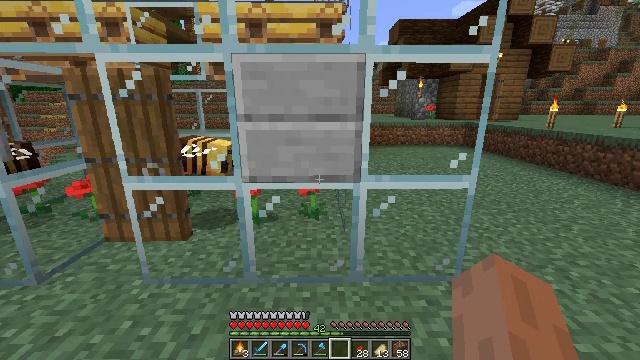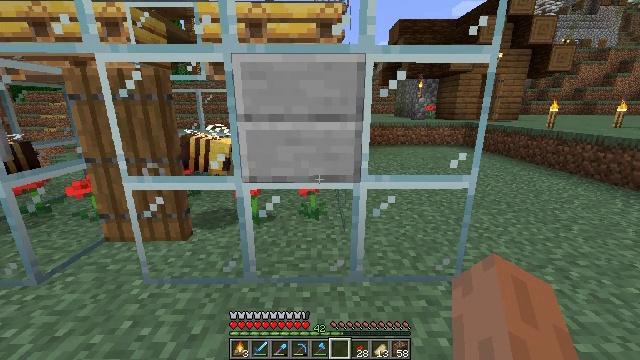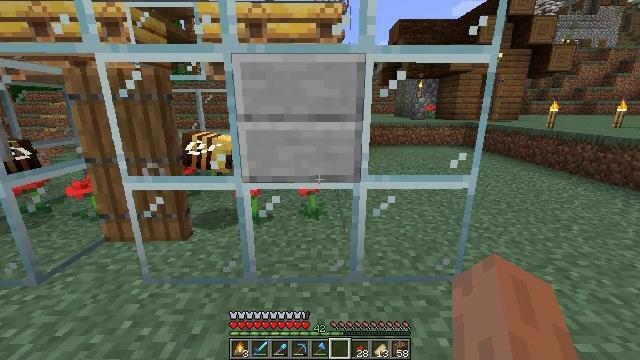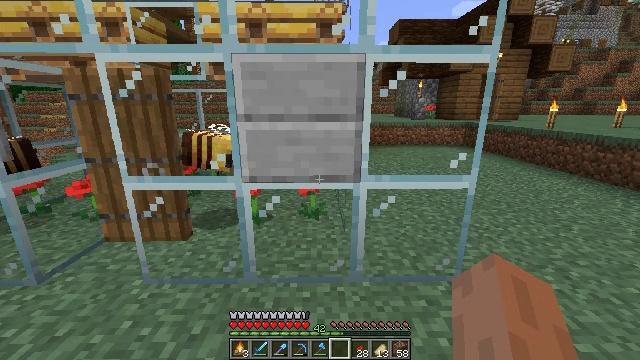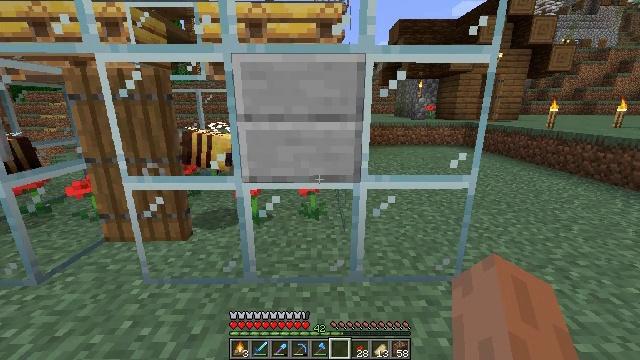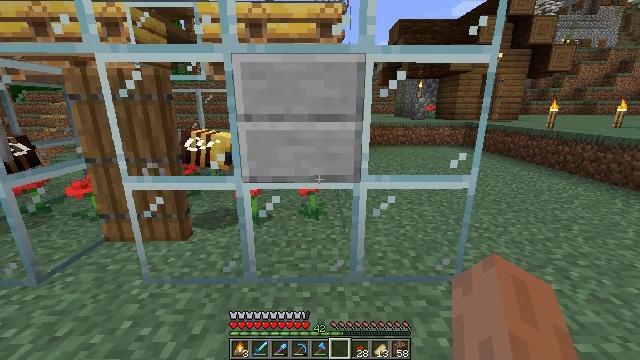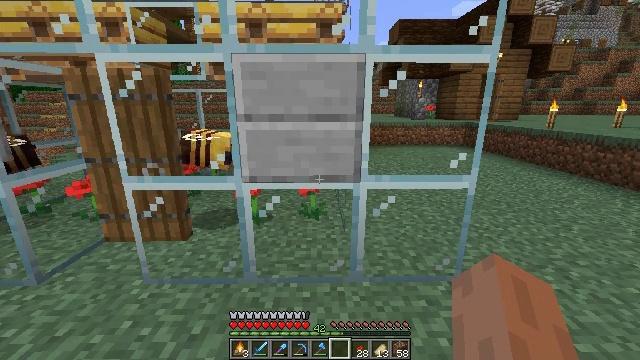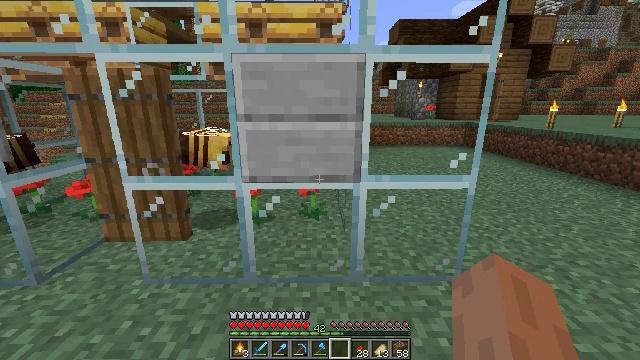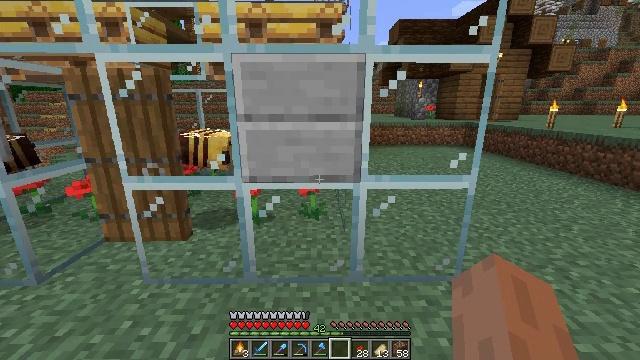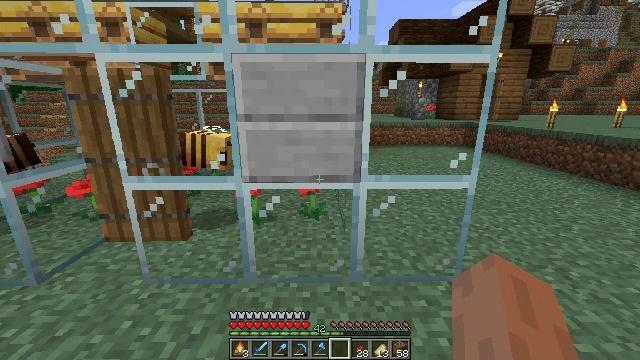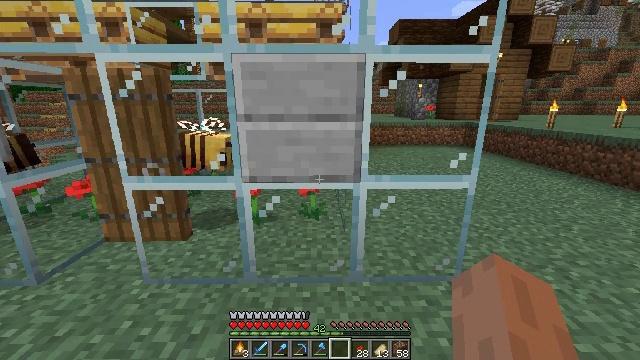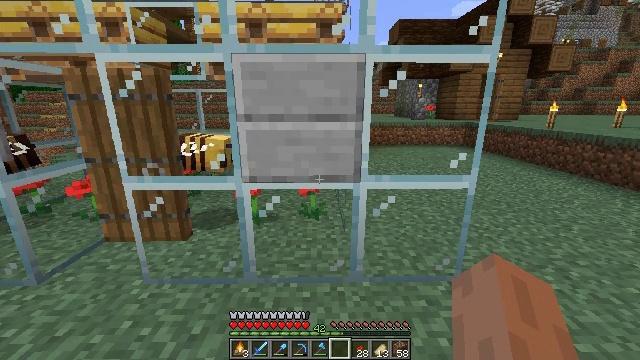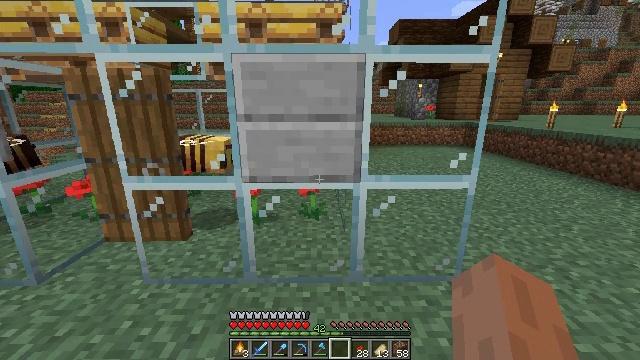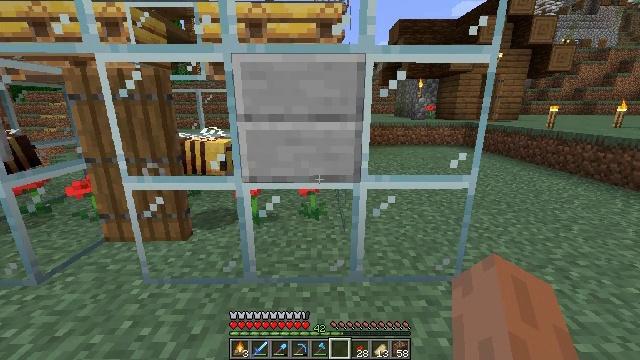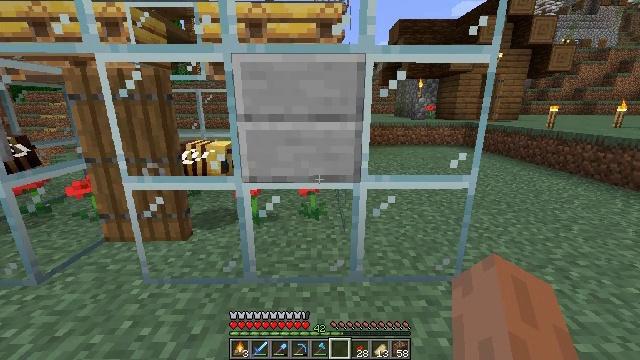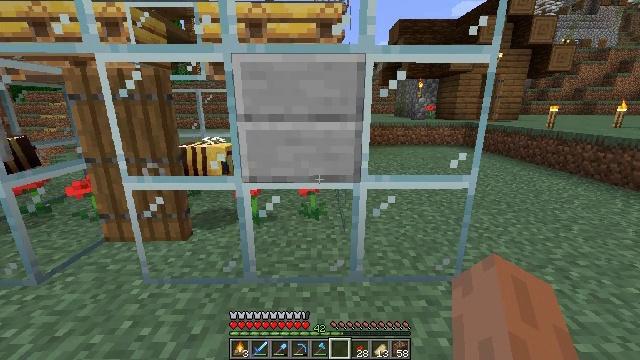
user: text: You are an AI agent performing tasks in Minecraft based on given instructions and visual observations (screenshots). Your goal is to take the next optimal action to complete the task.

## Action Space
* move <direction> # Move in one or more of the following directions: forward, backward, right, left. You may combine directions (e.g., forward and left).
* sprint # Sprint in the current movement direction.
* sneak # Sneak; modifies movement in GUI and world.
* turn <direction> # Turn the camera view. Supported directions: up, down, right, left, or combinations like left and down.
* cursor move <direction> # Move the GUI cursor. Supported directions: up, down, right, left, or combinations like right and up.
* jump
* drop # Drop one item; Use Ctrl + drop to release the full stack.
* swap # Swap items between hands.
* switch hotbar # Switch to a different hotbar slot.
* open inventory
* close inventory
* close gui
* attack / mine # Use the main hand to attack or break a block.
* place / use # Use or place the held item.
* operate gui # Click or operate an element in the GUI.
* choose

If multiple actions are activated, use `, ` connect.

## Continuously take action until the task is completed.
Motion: motion action
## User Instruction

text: Break the smooth stone slab to reuse it.
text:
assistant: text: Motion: no_op
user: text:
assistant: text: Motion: no_op
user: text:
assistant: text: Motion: no_op
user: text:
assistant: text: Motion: no_op
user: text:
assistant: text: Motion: no_op
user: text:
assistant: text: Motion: no_op
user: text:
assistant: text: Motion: no_op
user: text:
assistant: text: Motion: no_op
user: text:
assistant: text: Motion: no_op
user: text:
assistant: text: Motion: no_op
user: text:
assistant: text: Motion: no_op
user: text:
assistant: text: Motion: no_op
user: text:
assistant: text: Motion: no_op
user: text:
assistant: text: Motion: no_op
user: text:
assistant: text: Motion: no_op
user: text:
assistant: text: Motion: no_op
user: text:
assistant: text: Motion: no_op
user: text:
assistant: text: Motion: no_op
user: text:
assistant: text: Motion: no_op
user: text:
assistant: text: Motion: no_op
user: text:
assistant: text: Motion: no_op
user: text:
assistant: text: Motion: no_op
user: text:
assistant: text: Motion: no_op
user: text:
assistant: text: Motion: no_op
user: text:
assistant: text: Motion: no_op
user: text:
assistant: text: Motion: no_op
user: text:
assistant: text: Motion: no_op
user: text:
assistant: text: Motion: no_op
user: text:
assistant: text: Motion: no_op
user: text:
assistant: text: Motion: no_op